Question: I started replicating the value factor used by Fama and French in <URL> to build a portfolio strategy for my final dissertation.
I have a dataset of monthly market caps from the S&P 500 over the years. I created a loop to determine whether the variable (mkt cap) of a determined observation at a certain date is higher or lower than a certain threshold computed cross-sectionally at the same time (across all the observations of the variable mkt cap at time t).
To achieve this, I thought the appropriate technique to be a for loop. In this way for each date I calculate the threshold and check the criteria. Unfortunately I am not able to store the logical during the loop. When I print the results I can see what I would like to store but when I try to store I get only the results related to the last step of the loop.
'''
for(d in dates$date){
month <- data_tbk %>% filter(date==d)
up <- quantile(month$mktcap, 0.8, na.rm=TRUE)
low <- quantile(month$mktcap, 0.2, na.rm=TRUE)
data_tbk %>% filter(date==d) %>%
mutate(ptf=ifelse(mktcap>=up,1,ifelse(mktcap<=low,0,NA))) %>%
print
}
'''
Another way I tried to pursue is the following but I got even less:
'''
data_tbk$ptf <- NA
for(d in dates$date){
month <- data_tbk %>% filter(date==d)
up <- quantile(month$mktcap, 0.8, na.rm=TRUE)
low <- quantile(month$mktcap, 0.2, na.rm=TRUE)
data_tbk %>% filter(date==d) %>% filter(mktcap>=up) %>% ptf=1
filter(data_tbk, date==d) %>% filter(mktcap<=low) %>% ptf=0
}
'''
How should I change the codes to get a column containing the logical 1 or 0 according to the criteria?

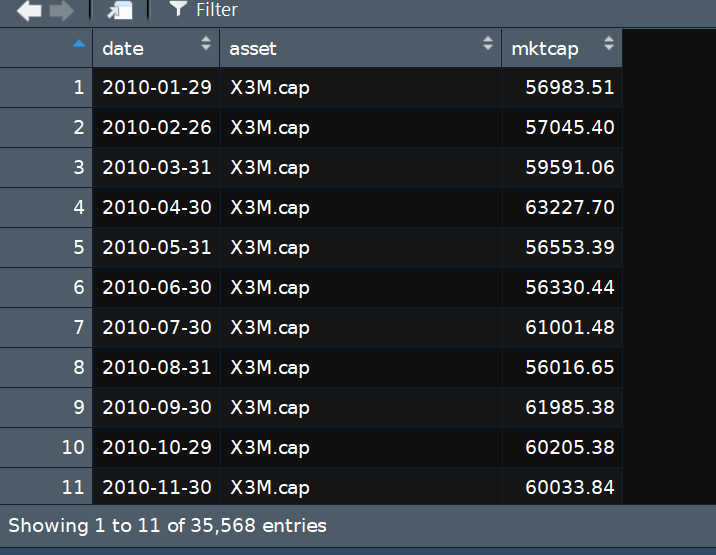
Answer: You won't need a loop.
Assuming your dataframe is 'data_tbk', this code will create new variable 'is_higher'. 1 if 'mktcap' more then Q80%, 0 if less than Q20%, and NA for the rest.
'''
library(dplyr)
data_tbk <- data_tbk %>%
mutate(is_higher = case_when(
mktcap > quantile(mktcap,0.8) ~ 1,
mktcap <= quantile(mktcap,0.2) ~ 0,
TRUE ~ NA) )
'''
If you expect to calculate quantile per date, then add 'group_by' clause.
'''
data_tbk <- data_tbk %>%
group_by(date) %>%
mutate(is_higher = case_when(
mktcap > quantile(mktcap,0.8) ~ 1,
mktcap <= quantile(mktcap,0.2) ~ 0,
TRUE ~ NA) )
'''
PS. You need to install package 'dplyr'
'''
install.package("dplyr")
'''